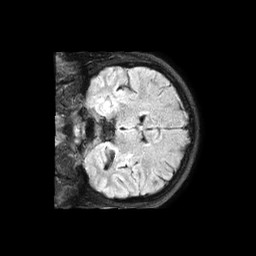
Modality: FLAIR
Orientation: coronal
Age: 44
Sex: female
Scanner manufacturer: philips
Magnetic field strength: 1.5 T
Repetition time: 6 s
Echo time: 0.1016 s